Question: I'm new to Particle swarm optimization.
I have a surf plot of a 2D image as shown below:

And is it possible to fire up the particles randomly and make them find the maxima (global)?
If yes, Can anyone please provide an algorithm or a sample code.
Thank you.
EDIT:
Did some coding and got the answer, for a small number of iterations like 10-15 the particles swarm at the maxima but if the iterations are made more than 15 like 50 etc, the particles move away from the maxima.
Can someone give a solution for it, I've included the matlab code and a sample image:
'''
img = imread('gray_scale_img.jpg');
%img is grayscale
a=10; b=0.2; %a is convergence and b is convergence rate
% range=[xmin xmax ymin ymax zmin zmax];
range=[0 440 0 228 0 255]; %<<<---size of the image
Num_iterations = 15;%<<<----problem exists if more iterations
n = 30; % number of particles
best=zeros(Num_iterations,3);
% ----- Start Particle Swarm Optimization -----------
% generating the initial locations of n particles
xrange=range(2)-range(1);
yrange=range(4)-range(3);
zrange=range(6)-range(5);
xn=(rand(1,n)*xrange+range(1));
yn=(rand(1,n)*yrange+range(3));
% Start iterations
for k=1:Num_iterations,
% Show the contour of the function
surfc(double(img)); hold on;
% Find the current best location (xo,yo)
for d = 1:n
xn = ceil(xn);
yn = ceil(yn);
zn(d)=img(yn(d),xn(d));
end
zn_min=max(max(zn));
xo=max(max(xn(zn==zn_min)));
yo=max(max(yn(zn==zn_min)));
zo=max(max(zn(zn==zn_min)));
% Trace the paths of all roaming particles
% Display these roaming particles
plot3(xn,yn,zn,'.',xo,yo,zo,'rp'); axis(range);
% Move all the particles to new locations
nn=size(yn,2); %a=alpha, b=beta
xn=xn.*(1-b)+xo.*b+a.*(rand(1,nn)-0.5);
yn=yn.*(1-b)+yo.*b+a.*(rand(1,nn)-0.5);
%zn=zn.*(1-b)+zo.*b+a.*(rand(1,nn)-0.5);
%To make sure the particles are well within the range
nn=length(yn);
for l=1:nn,
if xn(l)<=range(1), xn(l)=range(1); end
if xn(l)>=range(2), xn(l)=range(2); end
if yn(l)<=range(3), yn(l)=range(3); end
if yn(l)>=range(4), yn(l)=range(4); end
%if zn(l)<=range(5), yn(l)=range(5); end
%if zn(l)>=range(6), yn(l)=range(6); end
end
drawnow;
hold off;
best(k,1)=xo; best(k,2)=yo; best(k,3)=zo;pause(0.2);
end %%%%% end of iterations
x_best = best(k,1);
y_best = best(k,2);
z_best = best(k,3);
global_maxima_coordinate =[x_best,y_best]
figure(3);
imshow(A,[]);
hold on
plot(x_best, y_best, 'bx')
% Draw circle of required radius around the global maxima
theta = 0:pi/50:2*pi;
radius_1 = 15;
xunit_circle_1 = radius_1 * cos(theta) + x_best;
yunit_circle_1 = radius_1 * sin(theta) + y_best;
h_1 = plot(xunit_circle_1, yunit_circle_1,'r');
hold off
title('Global maxima');
'''
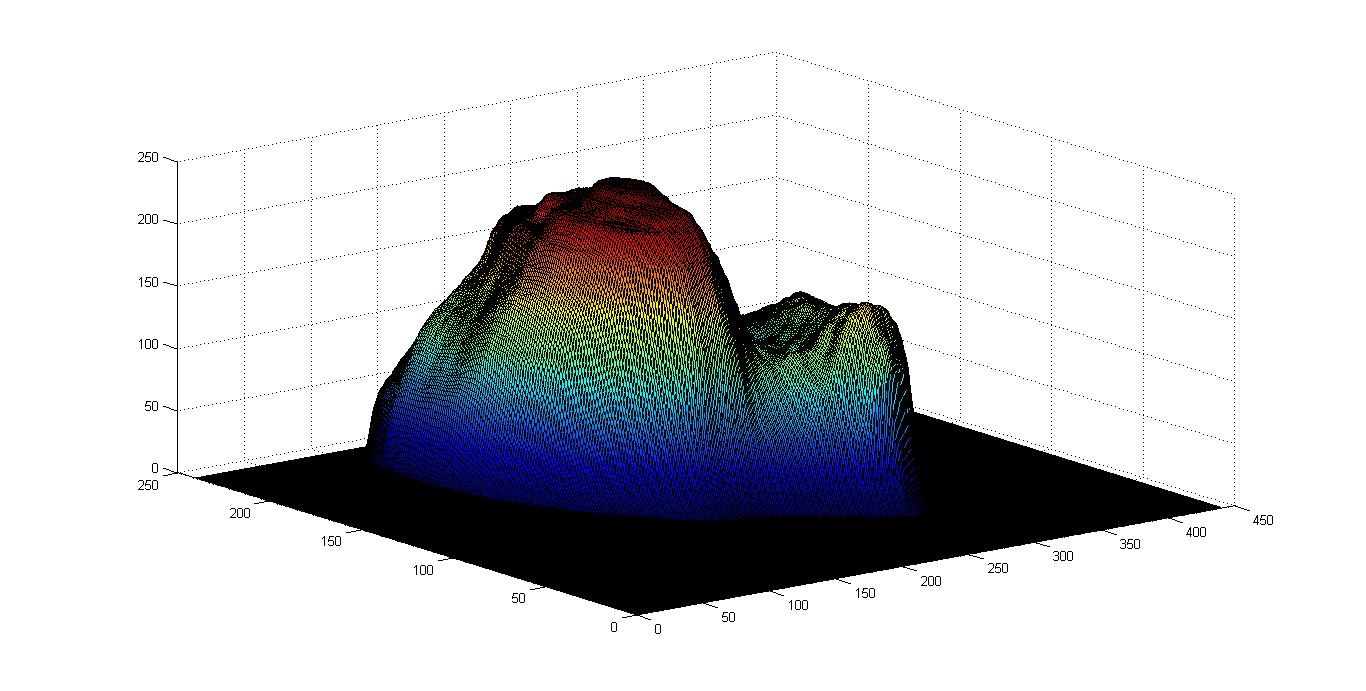
Answer: Did some coding and got the answer, for a small number of iterations like 10-15 the particles swarm at the maxima but if the iterations are made more than 15 like 50 etc, the particles move away from the maxima.
Can someone give a solution for it, I've included the matlab code and a sample image:
'''
img = imread('gray_scale_img.jpg');
%img is grayscale
a=10; b=0.2; %a is convergence and b is convergence rate
% range=[xmin xmax ymin ymax zmin zmax];
range=[0 440 0 228 0 255]; %<<<---size of the image
Num_iterations = 15;%<<<----problem exists if more iterations
n = 30; % number of particles
best=zeros(Num_iterations,3);
% ----- Start Particle Swarm Optimization -----------
% generating the initial locations of n particles
xrange=range(2)-range(1);
yrange=range(4)-range(3);
zrange=range(6)-range(5);
xn=(rand(1,n)*xrange+range(1));
yn=(rand(1,n)*yrange+range(3));
% Start iterations
for k=1:Num_iterations,
% Show the contour of the function
surfc(double(img)); hold on;
% Find the current best location (xo,yo)
for d = 1:n
xn = ceil(xn);
yn = ceil(yn);
zn(d)=img(yn(d),xn(d));
end
zn_min=max(max(zn));
xo=max(max(xn(zn==zn_min)));
yo=max(max(yn(zn==zn_min)));
zo=max(max(zn(zn==zn_min)));
% Trace the paths of all roaming particles
% Display these roaming particles
plot3(xn,yn,zn,'.',xo,yo,zo,'rp'); axis(range);
% Move all the particles to new locations
nn=size(yn,2); %a=alpha, b=beta
xn=xn.*(1-b)+xo.*b+a.*(rand(1,nn)-0.5);
yn=yn.*(1-b)+yo.*b+a.*(rand(1,nn)-0.5);
%zn=zn.*(1-b)+zo.*b+a.*(rand(1,nn)-0.5);
%To make sure the particles are well within the range
nn=length(yn);
for l=1:nn,
if xn(l)<=range(1), xn(l)=range(1); end
if xn(l)>=range(2), xn(l)=range(2); end
if yn(l)<=range(3), yn(l)=range(3); end
if yn(l)>=range(4), yn(l)=range(4); end
%if zn(l)<=range(5), yn(l)=range(5); end
%if zn(l)>=range(6), yn(l)=range(6); end
end
drawnow;
hold off;
best(k,1)=xo; best(k,2)=yo; best(k,3)=zo;pause(0.2);
end %%%%% end of iterations
x_best = best(k,1);
y_best = best(k,2);
z_best = best(k,3);
global_maxima_coordinate =[x_best,y_best]
figure(3);
imshow(A,[]);
hold on
plot(x_best, y_best, 'bx')
% Draw circle of required radius around the global maxima
theta = 0:pi/50:2*pi;
radius_1 = 15;
xunit_circle_1 = radius_1 * cos(theta) + x_best;
yunit_circle_1 = radius_1 * sin(theta) + y_best;
h_1 = plot(xunit_circle_1, yunit_circle_1,'r');
hold off
title('Global maxima');
'''
And here is a sample image: